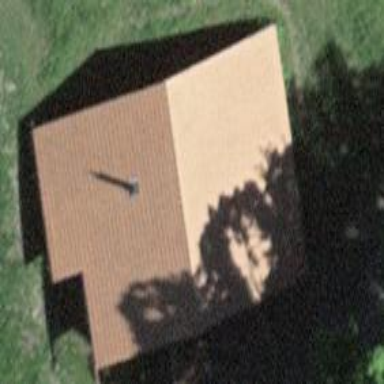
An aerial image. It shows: Rural barn.